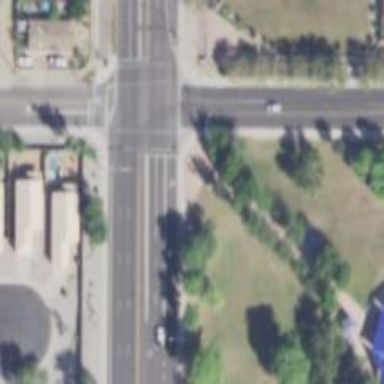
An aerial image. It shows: Solid stop line on the road.